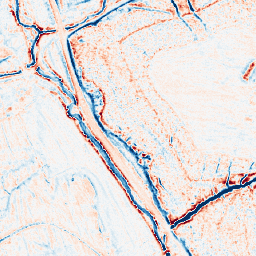
Category: edge_preserving
Decomposition family: anisotropic_diffusion
Decomposition parameters: iterations: 10
kappa: 30
gamma: 0.2
Upsampling method: nearest
Upsampling parameters: scale: 2
Upsampling scale: 2